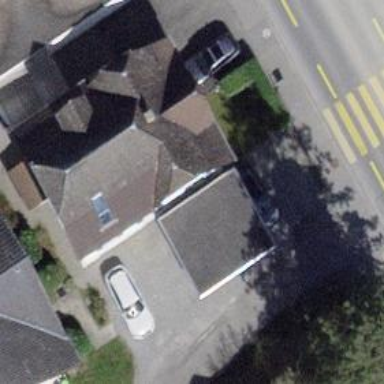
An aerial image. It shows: Carport building.